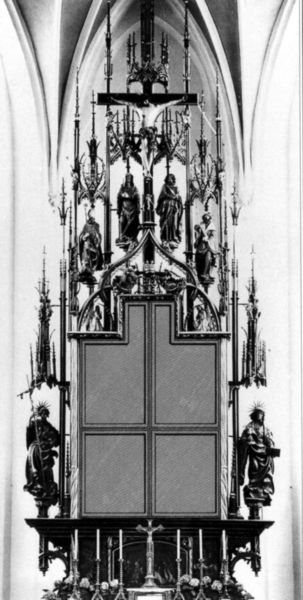
Titel: Rekonstruktion des Hochaltares mit geschlossenen Flügeln(von Bernhard Decker)
Künstler: Hans Leinberger
Standort: Moosburg
Institution: ehemalige Stiftskirche St. Kastulus
Schlagwörter: weiß, blumen, grau, holz, schwarz, johannes, innenraum, kirche, spitzen, gotik, engel, skulptur, schrank, bogen, giebel, figuren, symmetrie, kerzen, leuchter, plastik, geschlossen, foto, fotografie, photographie, vier, außen, gewölbe, kreuz, symmetrisch, rippen, schwarz-weiß, beten, ritter, altar, hochaltar, schnitzerei, photo, kerzenhalter, skulpturen, statuen, gotisch, spitzbogen, christus, jesus, kreuzigung, chor, kruzifix, mönche, ständer, heilige, maria, madonna, schrein, aufnahme, geschnitzt, schnitzwerk, altarbild, masswerk, aufsatz, fialen, krabben, gesprenge, predella, retabel, schnitz, schnitzaltar, tafeln, flügelaltar, triptychon, figure, gespränge, riemenschneider, schitzerei, schreinwächter, geprenge, arhitektur, filialien, wandelaltaar, ziborien, ab, heilgenfiguren